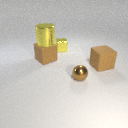
small brown metal sphere to the right of small yellow metal cube